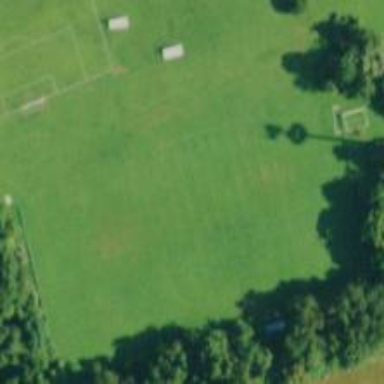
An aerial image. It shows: Soccer pitch designated for leisure and sports activities.